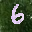
Label: 6